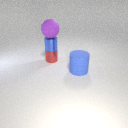
small blue metal cylinder above small red metal cylinder